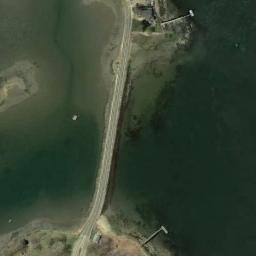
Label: bridge